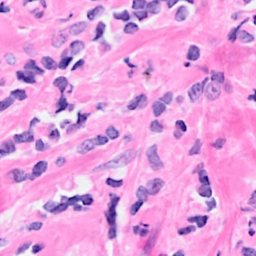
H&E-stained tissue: Breast